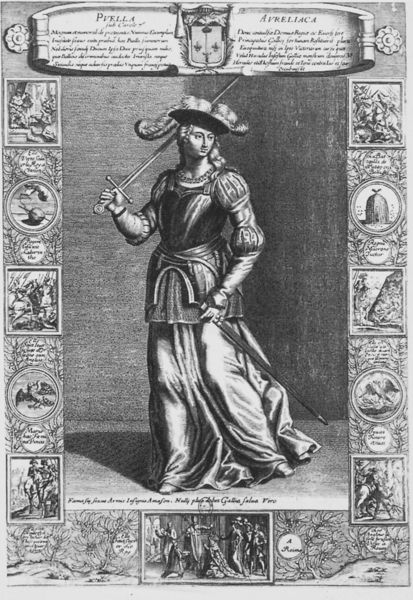
Titel: Jeanne d’Arc
Künstler: Philippe de Champaigne
Schlagwörter: adler, mann, vogel, mädchen, frau, hut, kleid, schwarz, weiss, zeichnung, dame, barock, geschichte, rahmen, stehen, boden, kostüm, bühne, pflanzen, schrift, italien, grafik, graphik, kartusche, buch, druck, radierung, stich, schwert, uniform, adeliger, helm, personifikation, rüstung, wappen, prinz, edelmann, urkunde, kupferstich, szenen, legende, kriegerin, stick, ritterin, bienenstock, 1580, szenischer rahmen, puella aurelica